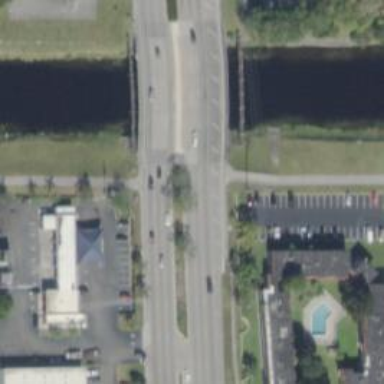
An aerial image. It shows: Footway bridge.